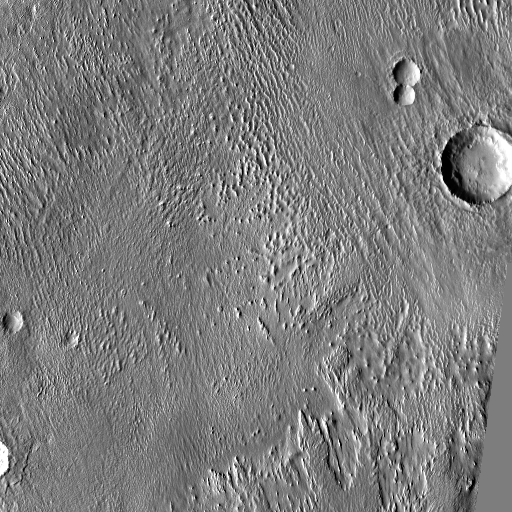
Crater classes present: Background, Other, Buried, Secondary